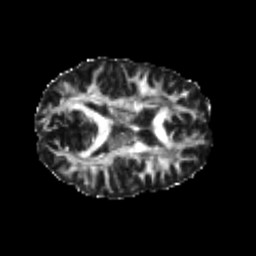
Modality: FA
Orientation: axial
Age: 24
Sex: female
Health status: healthy
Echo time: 0.074 s